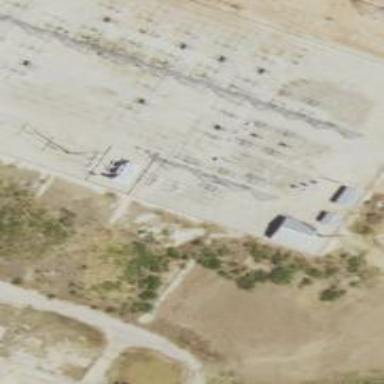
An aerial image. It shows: Switch used for power control.